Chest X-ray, PA view. Patient: 46 years old, sex F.
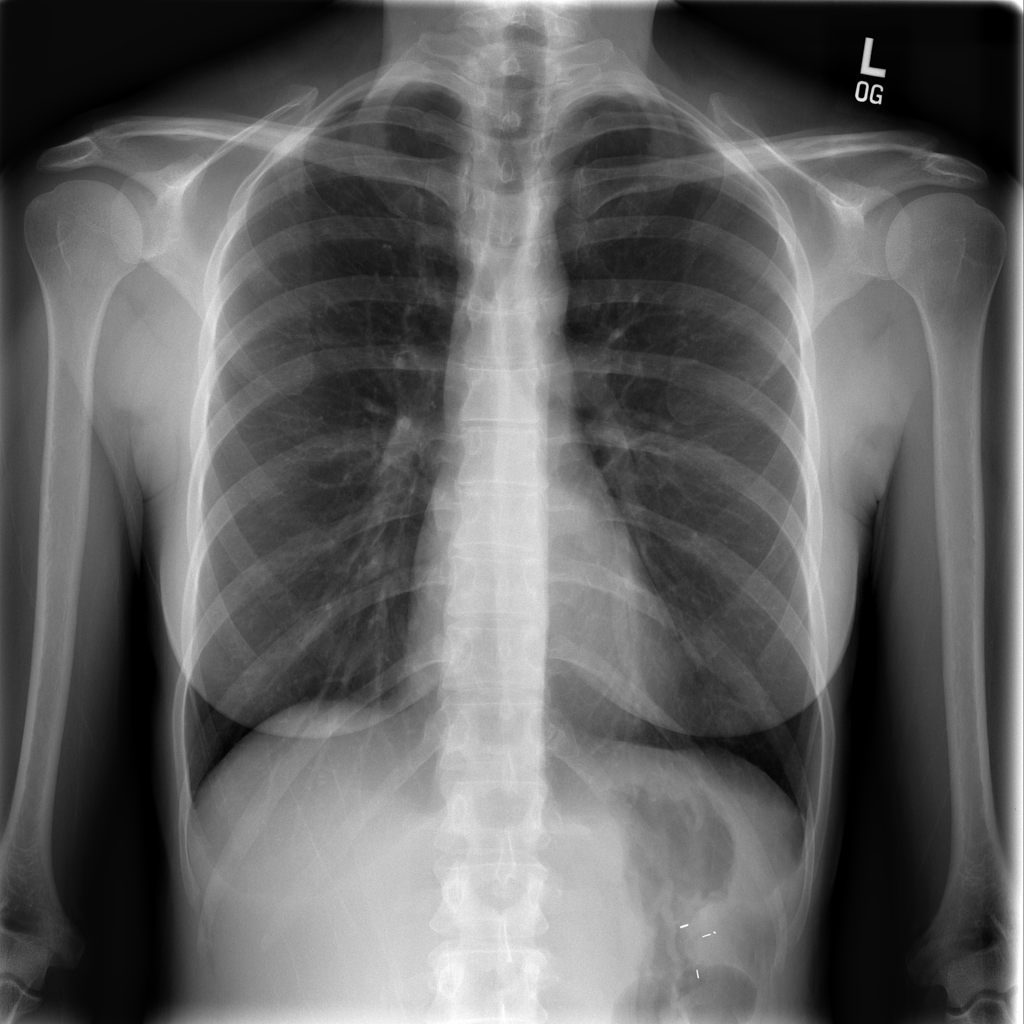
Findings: Infiltration